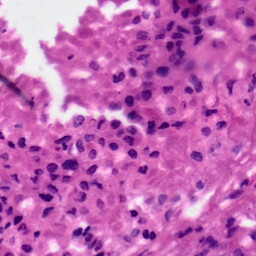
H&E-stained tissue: Skin